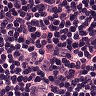
Metastatic tissue present: yes